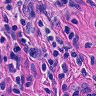
Metastatic tissue present: yes